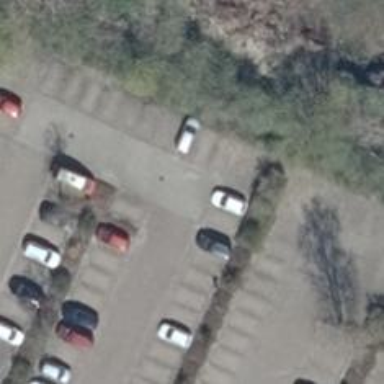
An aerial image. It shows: Road serving as parking aisle.